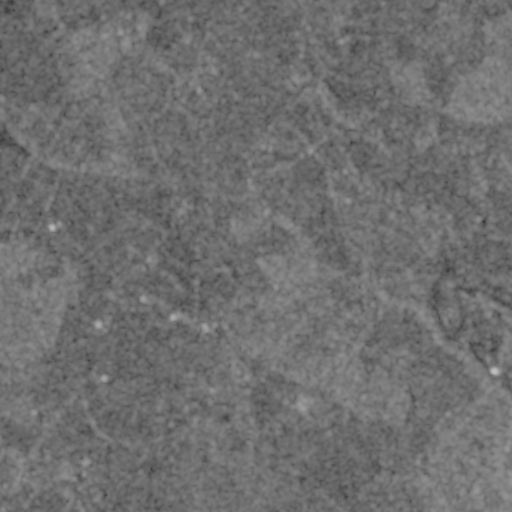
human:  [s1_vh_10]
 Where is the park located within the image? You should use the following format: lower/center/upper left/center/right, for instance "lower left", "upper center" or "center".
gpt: The park is located in the lower right of the image.
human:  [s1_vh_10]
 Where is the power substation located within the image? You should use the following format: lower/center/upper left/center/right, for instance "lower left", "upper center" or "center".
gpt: The power substation is located in the lower center of the image.
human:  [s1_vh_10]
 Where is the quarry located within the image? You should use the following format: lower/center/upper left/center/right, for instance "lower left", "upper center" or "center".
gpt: The quarry is located in the lower center of the image.
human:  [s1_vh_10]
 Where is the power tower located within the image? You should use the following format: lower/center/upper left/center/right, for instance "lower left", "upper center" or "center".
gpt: There is no power tower in the image.

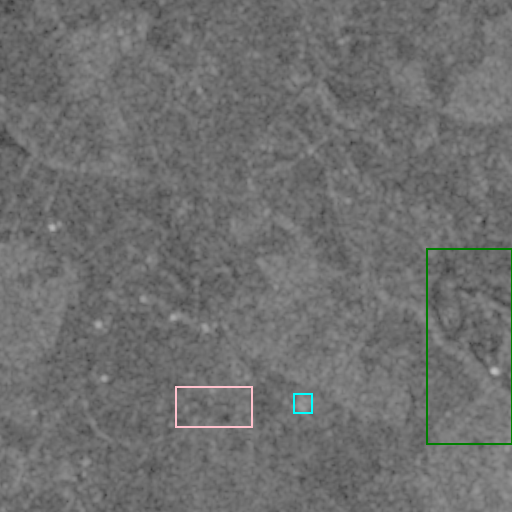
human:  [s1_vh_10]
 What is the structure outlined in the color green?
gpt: The structure outlined in green is a park.
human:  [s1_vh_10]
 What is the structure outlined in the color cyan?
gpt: The structure outlined in cyan is a power substation.
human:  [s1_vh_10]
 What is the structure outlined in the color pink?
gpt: The structure outlined in pink is a quarry.
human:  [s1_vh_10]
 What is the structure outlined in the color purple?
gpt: There is no purple outline.